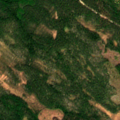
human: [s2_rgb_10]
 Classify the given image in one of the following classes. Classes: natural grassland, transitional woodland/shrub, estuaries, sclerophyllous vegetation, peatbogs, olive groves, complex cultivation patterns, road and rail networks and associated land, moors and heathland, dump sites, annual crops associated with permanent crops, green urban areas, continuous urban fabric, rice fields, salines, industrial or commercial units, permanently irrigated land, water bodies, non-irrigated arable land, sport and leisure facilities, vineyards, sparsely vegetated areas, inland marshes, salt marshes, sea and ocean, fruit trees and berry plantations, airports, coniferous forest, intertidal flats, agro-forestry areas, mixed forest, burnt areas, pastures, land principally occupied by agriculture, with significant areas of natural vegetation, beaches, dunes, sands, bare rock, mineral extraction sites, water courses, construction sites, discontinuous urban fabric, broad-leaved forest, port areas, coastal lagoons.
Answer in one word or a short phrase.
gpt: coniferous forest, transitional woodland/shrub